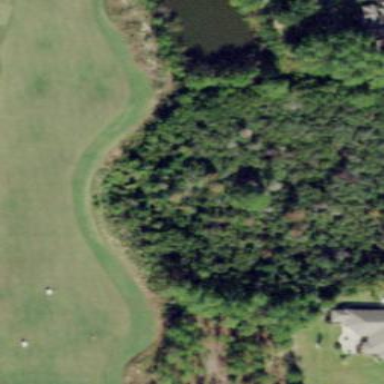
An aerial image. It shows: Golf course surrounded by greenery.